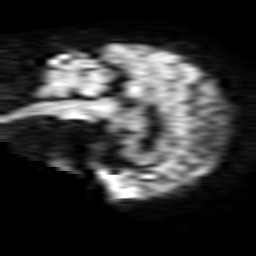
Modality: TRACE
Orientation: sagittal
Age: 58
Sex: female
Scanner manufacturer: philips
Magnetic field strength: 1.5 T
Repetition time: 4.806 s
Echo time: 0.07764 s